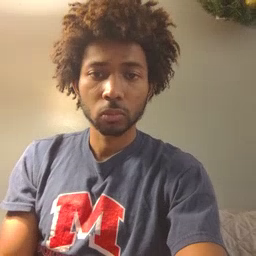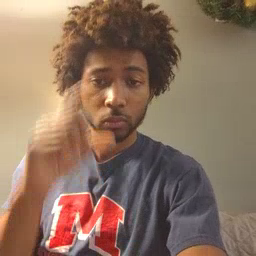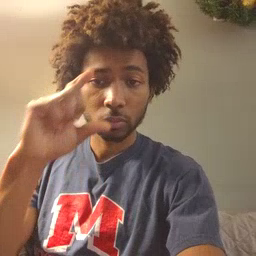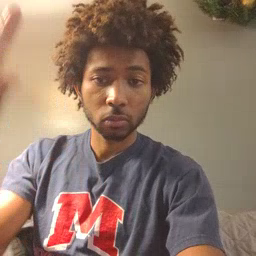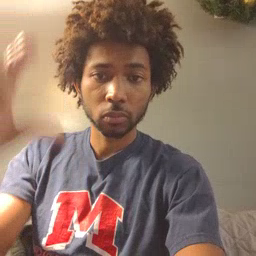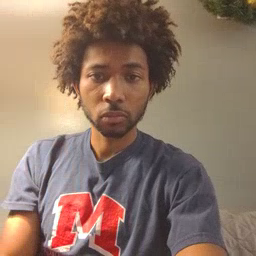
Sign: moon